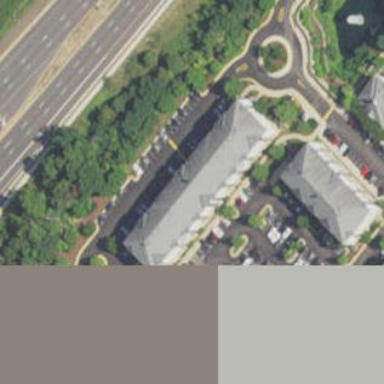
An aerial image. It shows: Street-side parking area.